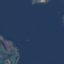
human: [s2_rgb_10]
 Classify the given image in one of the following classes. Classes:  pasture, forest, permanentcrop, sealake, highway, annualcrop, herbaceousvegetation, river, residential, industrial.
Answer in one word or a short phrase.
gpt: SeaLake